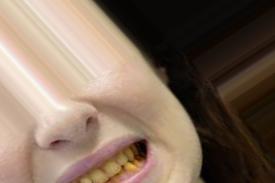
Condition: Tooth Discoloration